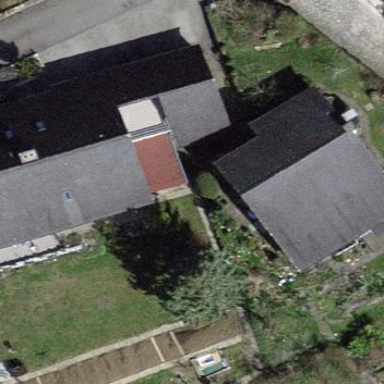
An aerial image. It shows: Building with tiled roof.